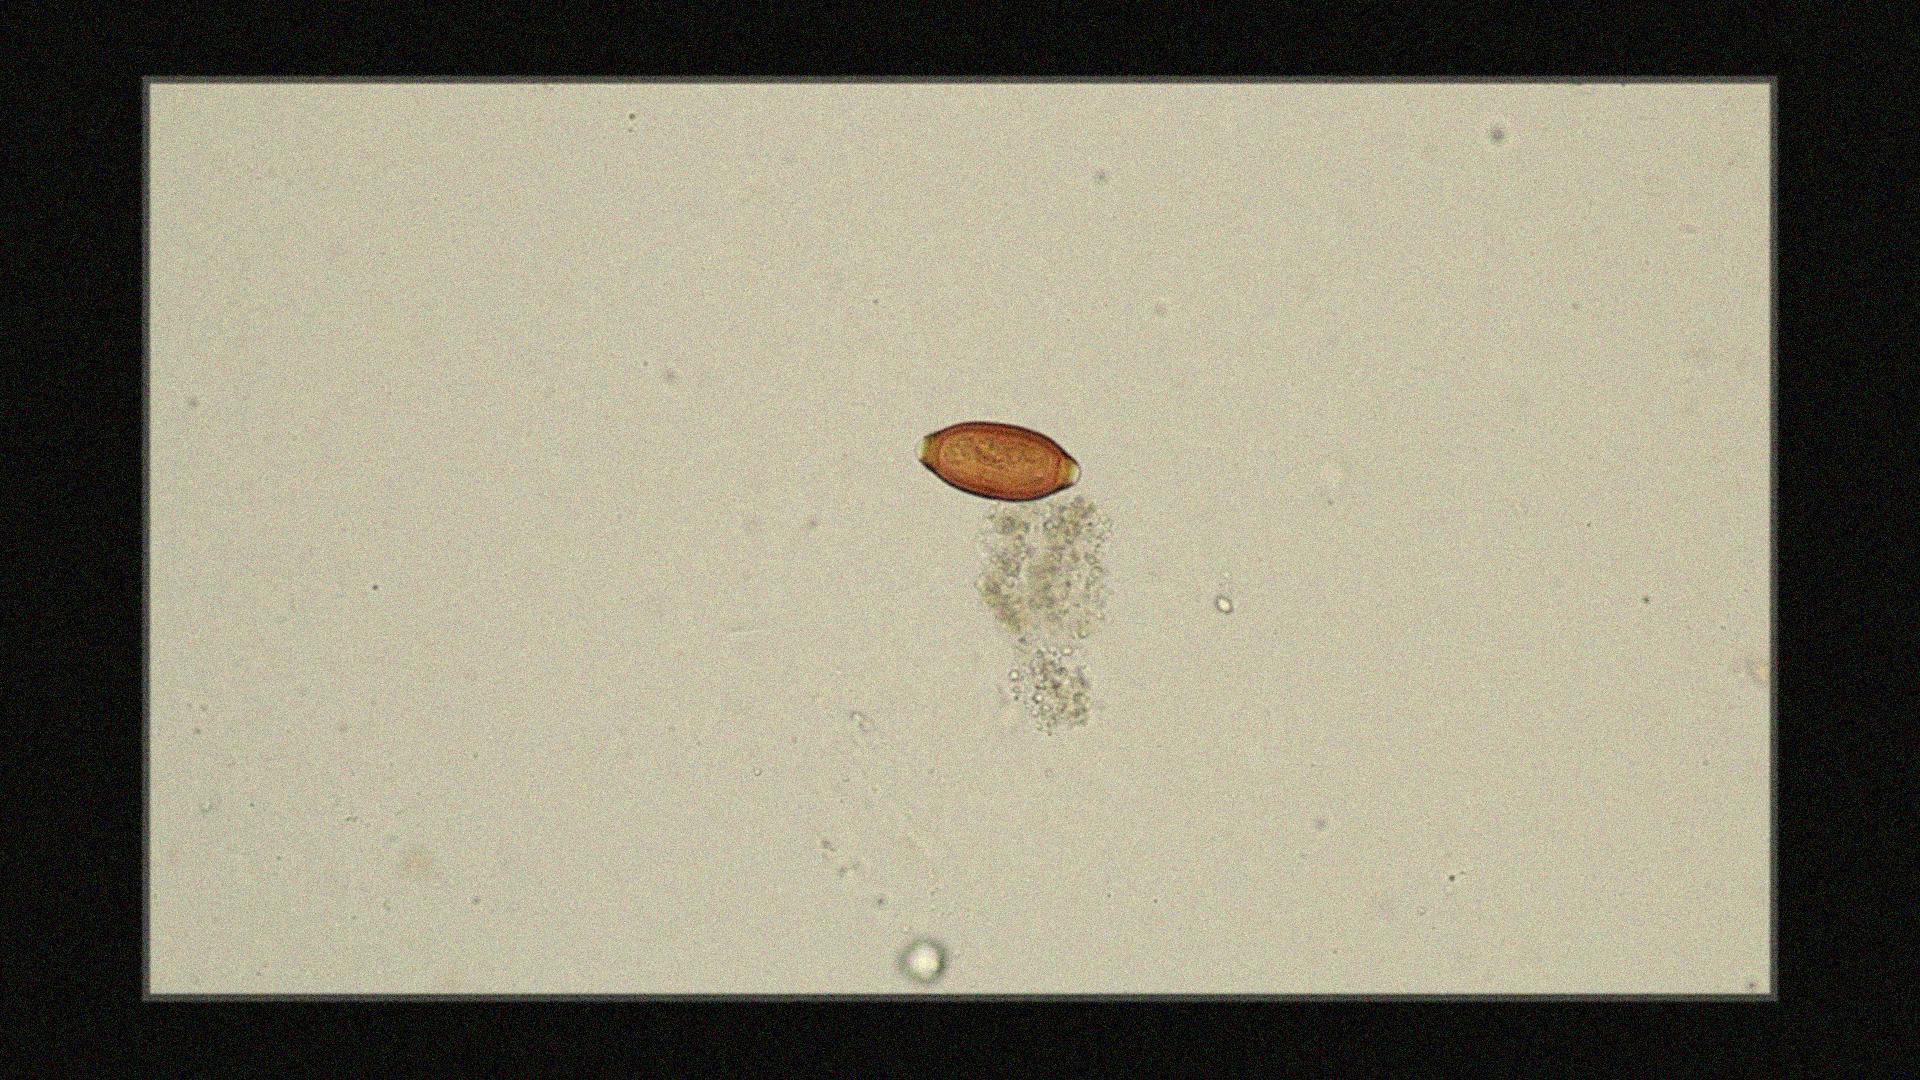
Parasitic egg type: Trichuris trichiura